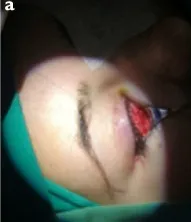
Surgical management via. Transconjunctival approach.
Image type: medical_photograph (other_medical_photograph)